Brain MRI, t2w sequence, axial 2D slice.
Patient: age 28, sex F, weight 95 kg, height 1.95 m
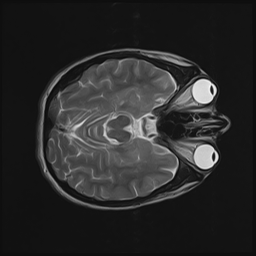